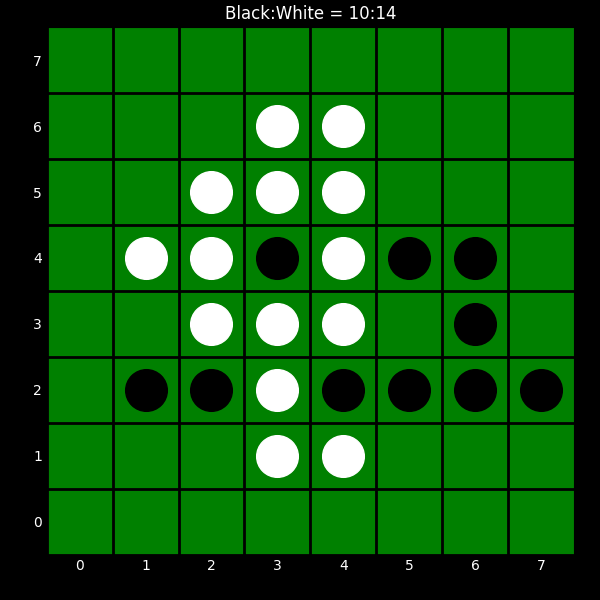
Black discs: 10
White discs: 14